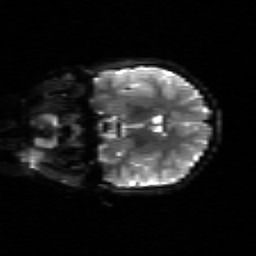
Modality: sbref
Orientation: coronal
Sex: male
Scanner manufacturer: siemens
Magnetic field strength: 3 T
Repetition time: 5 s
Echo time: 0.071 s